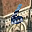
Label: 6